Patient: sex M, age 73
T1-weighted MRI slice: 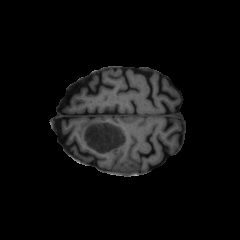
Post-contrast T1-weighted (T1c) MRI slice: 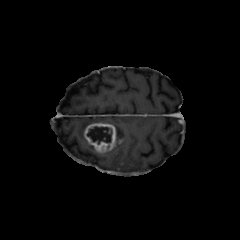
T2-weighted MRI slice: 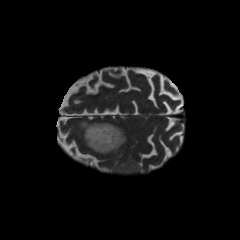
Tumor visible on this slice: yes
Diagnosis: Glioblastoma, IDH-wildtype
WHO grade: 4